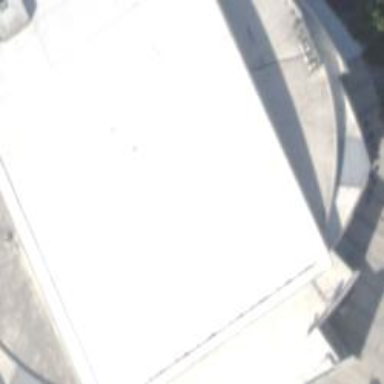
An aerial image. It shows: Stadium building.